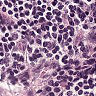
Metastatic tissue present: no